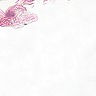
Metastatic tissue present: no